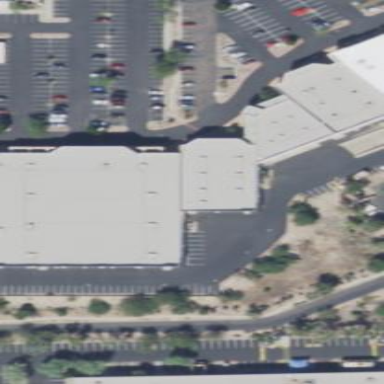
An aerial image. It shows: Building.